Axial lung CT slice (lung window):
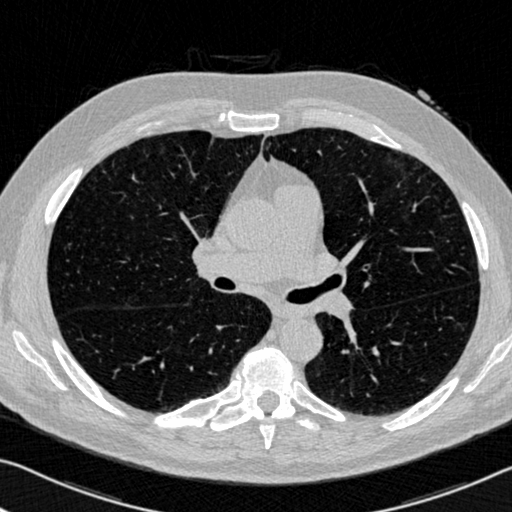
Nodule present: no